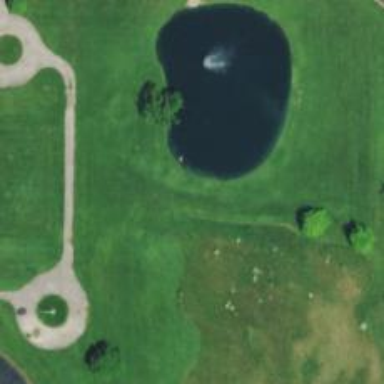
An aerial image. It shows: Pond surrounded by natural water.